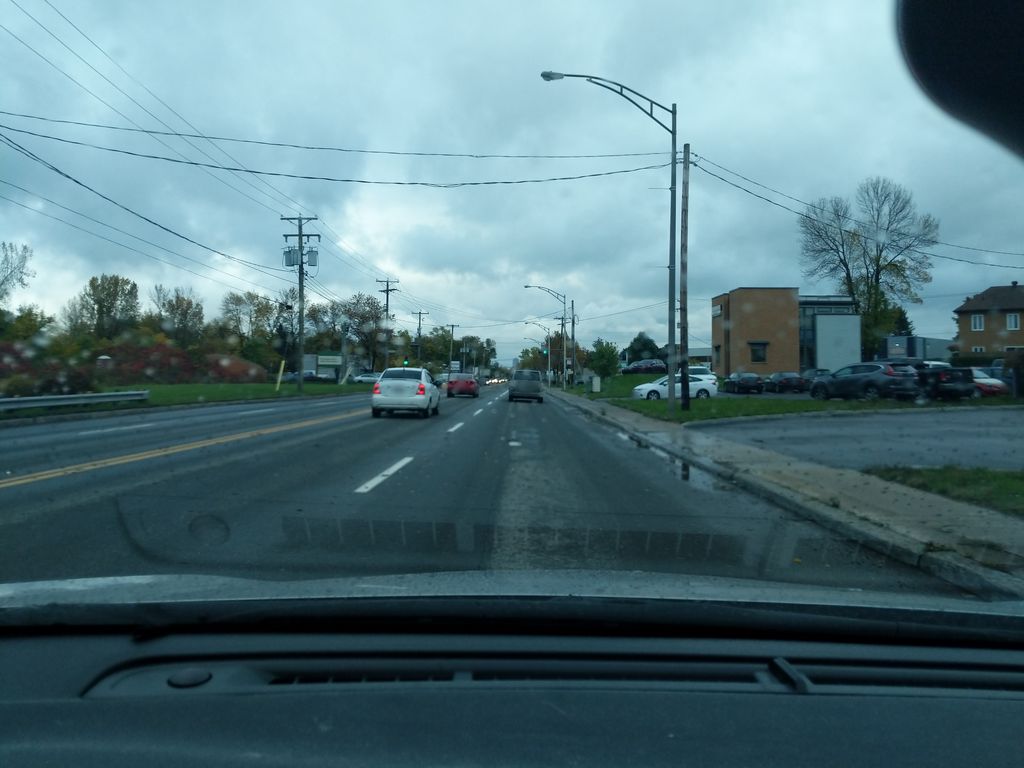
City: quebec_city